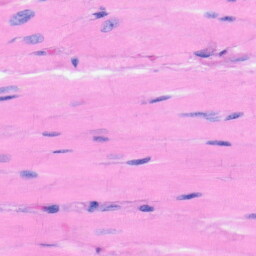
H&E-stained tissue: Heart